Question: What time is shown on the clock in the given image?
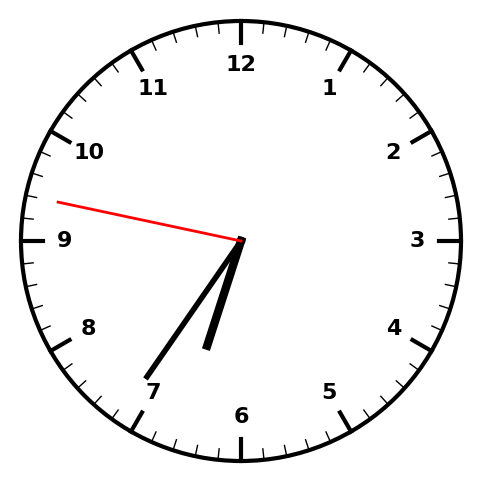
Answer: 06:35:47